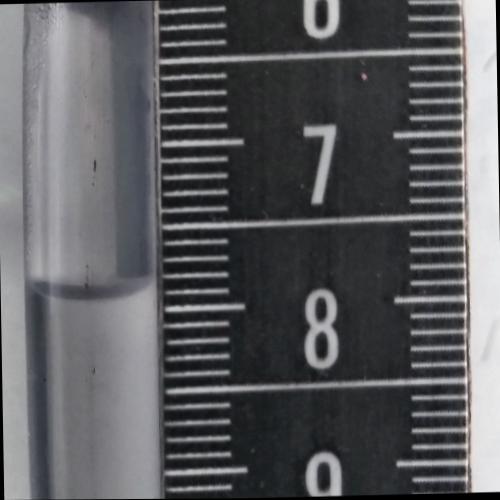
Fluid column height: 7.9 cm